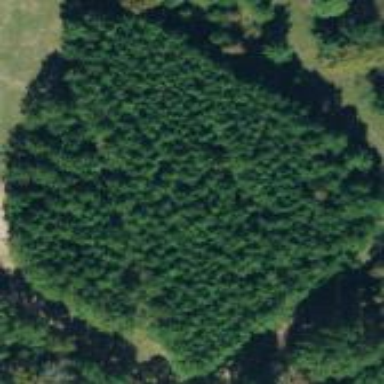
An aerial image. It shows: Forest with evergreen needle-leaved trees.